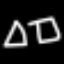
Label: square